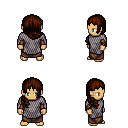
a pixel art fantasy rpg character, male body template, human, tanned skin, chain mail, robe skirt, brown right-swept hairstyle, cloth bracers, four views (front, back, left, right), 2x2 character sprite sheet, small pixel art, hard edges, no anti-aliasing